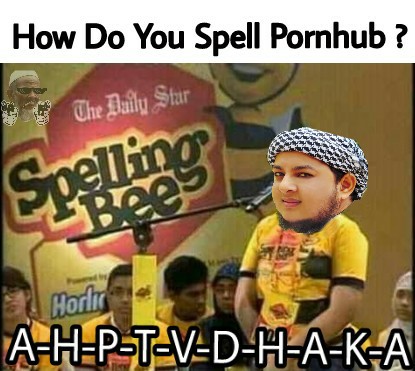
Caption: How Do You Spell Pornhub ?   A-H-P-T-V-D-H-A-K-A
Label: hate